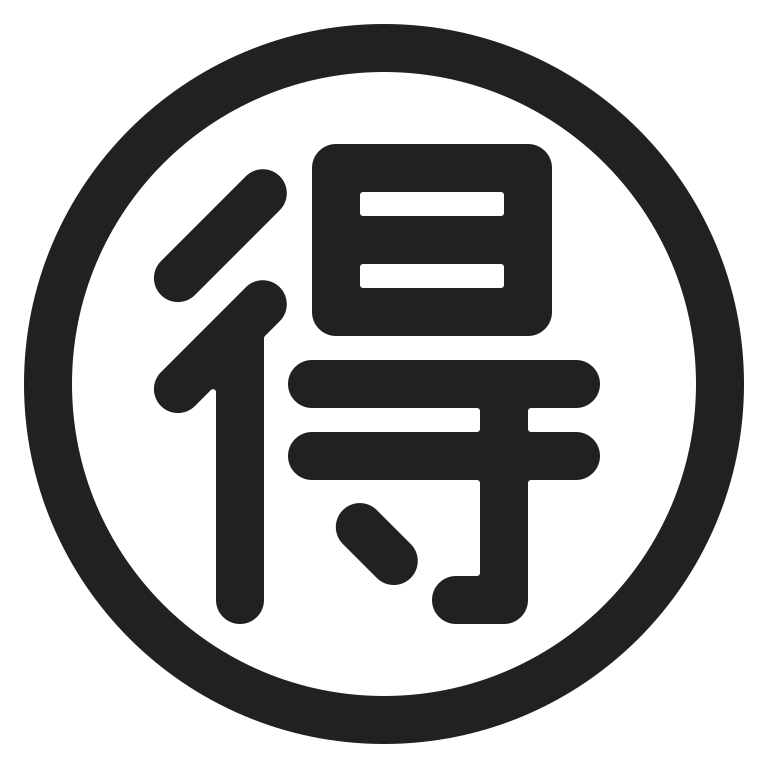
japanese bargain button high contrast